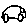
Label: car